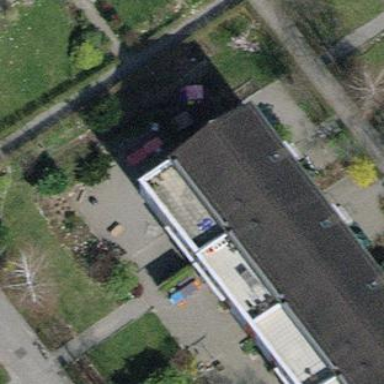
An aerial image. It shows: Terrace building.